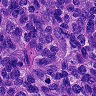
Metastatic tissue present: yes